Question: Below is the desirable design of the queue with:
- - -
Queue details:
- - -
A is optional, but B. C. will always in queue until some client process connect it.

The problem is determine which type of exchange that i should use.
is it a fanout, direct or topic ? because I wanted the A queue to discard the message if there is no client connected but B & C should always keep the message.
And should the producer write once to the exchange, or write multiple time with different routing key or topic ?
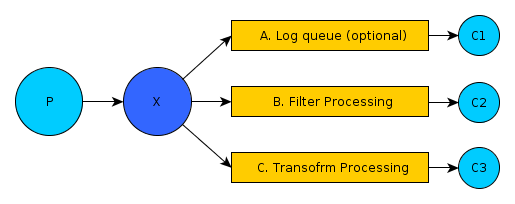
Answer: Answer the question: Do I want all queues to receive all messages?
If the answer is yes then you should use fanout. If the answer is no then you should use direct or topic. The whole point of direct or topic is that the queues themselves will only receive messages based on matching the routing key to the binding key.
Queue A should be instantiated by the consumer C1, and set to autodelete and non durable. This way when C1 disconnects the queue will be deleted and the messages will be discarded.
Conversely Queues B and C should be instantiated when the exchange is, either separately, or by the producer. The should be set to non autodelete and probably durable. If you are using durable queues you might want to have persistent messages (don't worry if queue A doesn't exist even persistent message won't be a problem here). This way as soon as the producer starts sending messages the queues will start queuing them up and no message will be missed, even if the consumers are not yet running.
Whether to use direct or topic exchanges is personal preference. I understand that direct exchanges should be faster while topic exchanges allow a lot of flexibility with routing/binding keys.
I am not 100% what you mean by your last question. Each message should only be written once to an exchange. If using fanout the exchange will take care of routing the messages to the queues correctly and that is it. If you are using direct or topic exchanges then its down to the binding keys to make sure that each queue receives the correct messages. You should not need to send a message with more than one routing key, if you are wishing to do something like that then you have got something backwards in your understanding. But you can have multiple binding keys to the exchange from a single queue.
Simple example. X is a direct exchange. B has the binding key black, C has one binding key of black and one binding key of white. P sends messages with either the routing key black or white. If it is black then both B and C will receive the message, if it is white then only C will receive it.